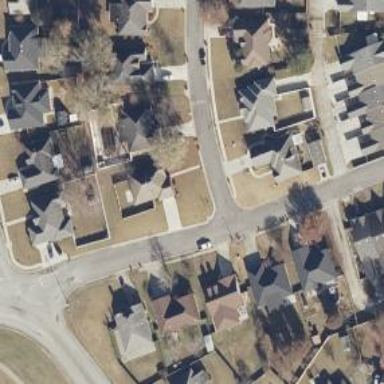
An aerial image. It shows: Residential road.